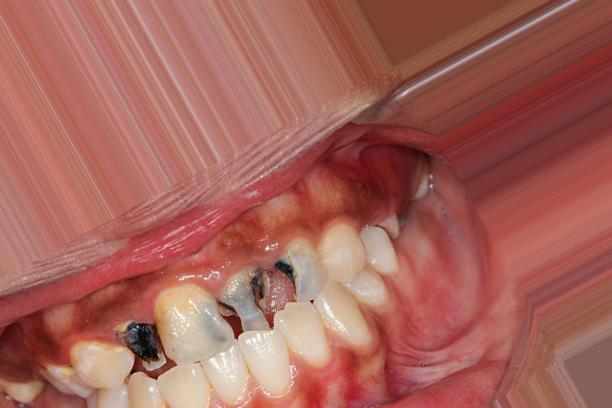
Condition: Caries